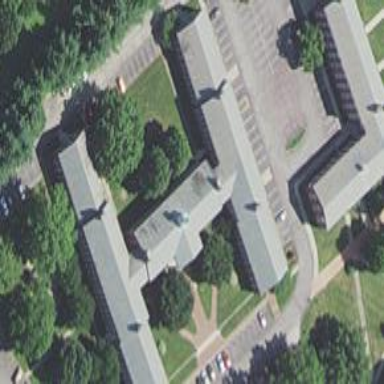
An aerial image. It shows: Dormitory building.